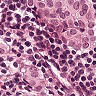
Metastatic tissue present: yes